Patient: sex M, age 29
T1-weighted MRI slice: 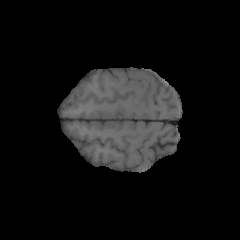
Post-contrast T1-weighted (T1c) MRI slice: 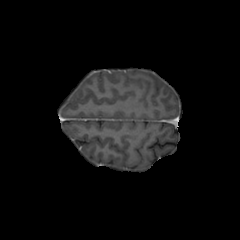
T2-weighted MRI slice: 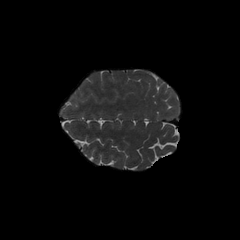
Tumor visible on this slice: no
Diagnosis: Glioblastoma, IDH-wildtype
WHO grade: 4